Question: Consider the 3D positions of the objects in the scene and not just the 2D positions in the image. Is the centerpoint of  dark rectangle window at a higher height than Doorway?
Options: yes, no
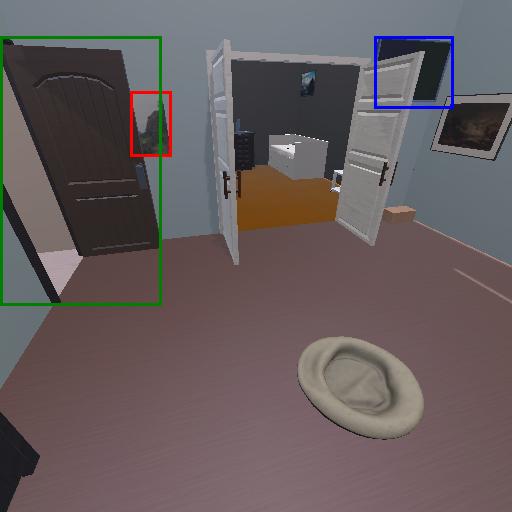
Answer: yes